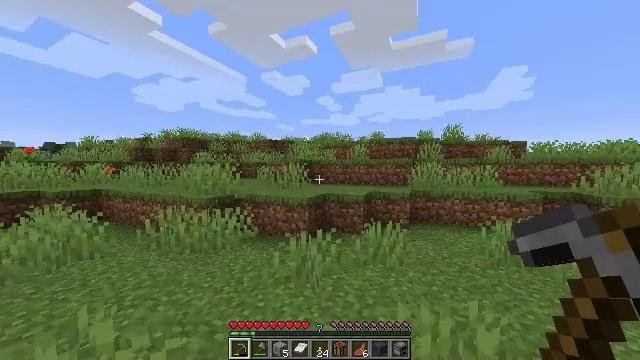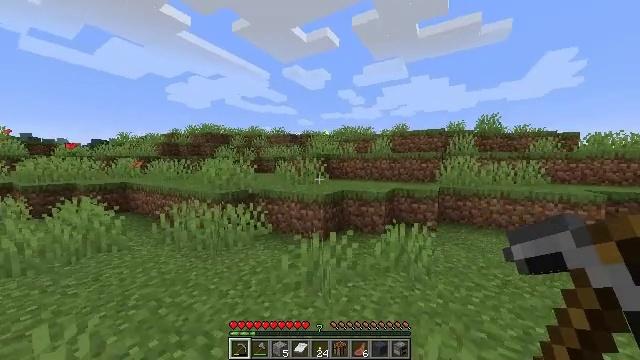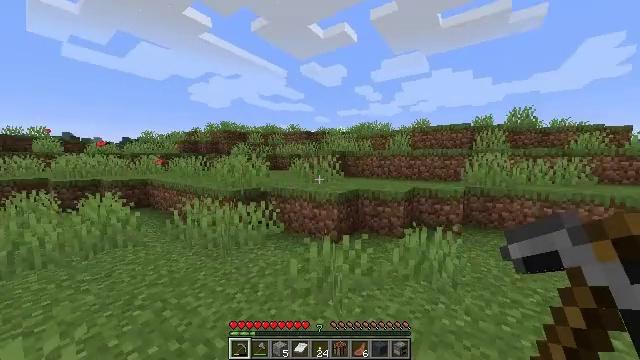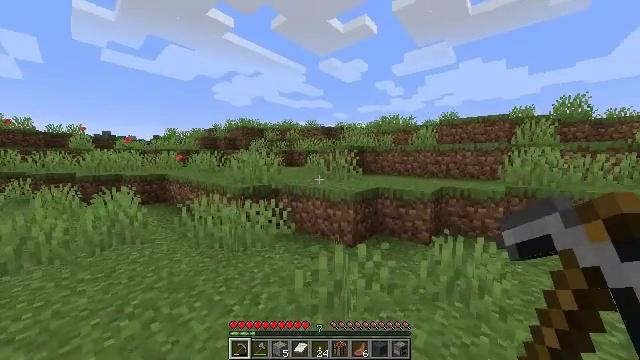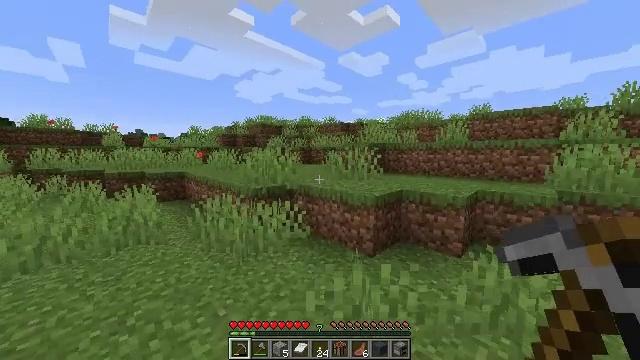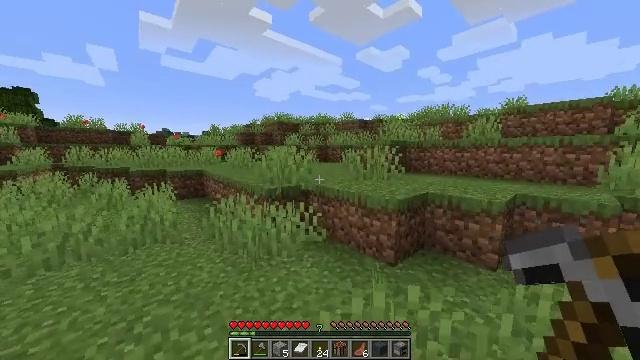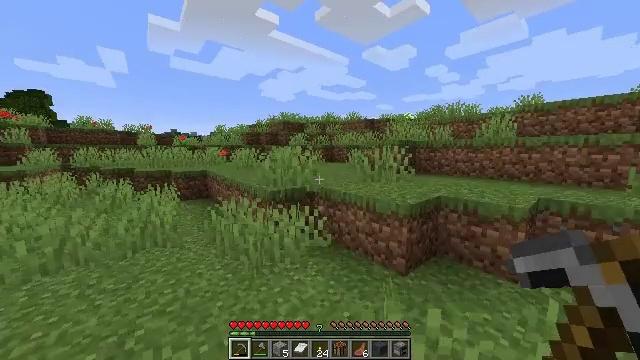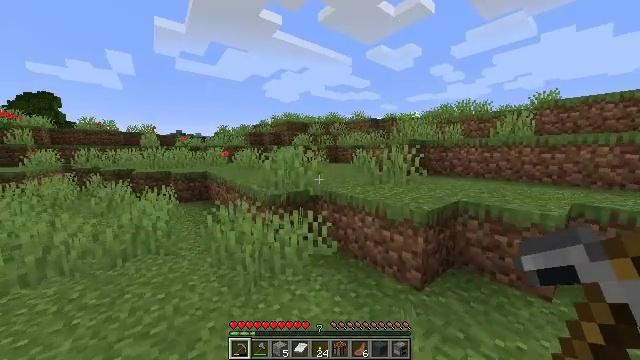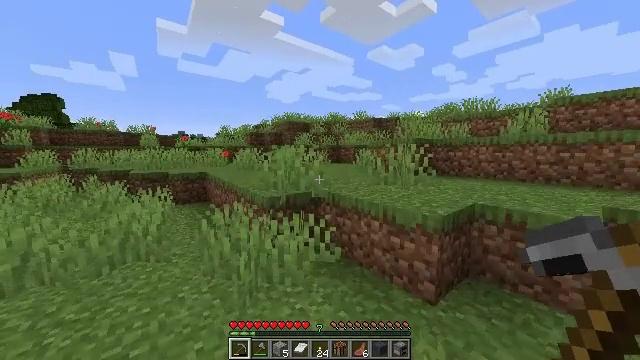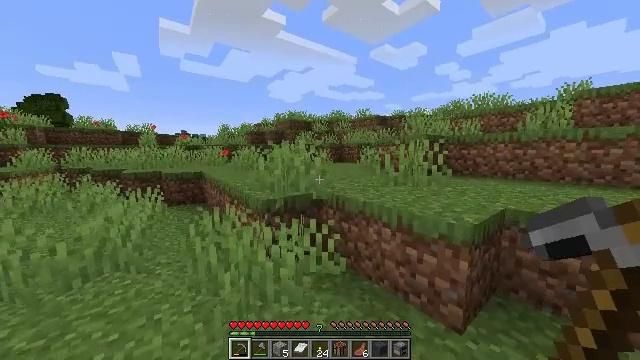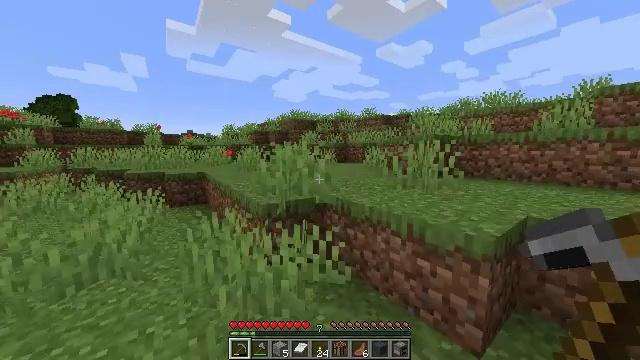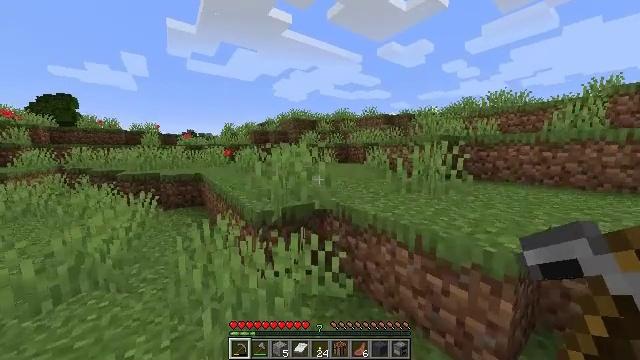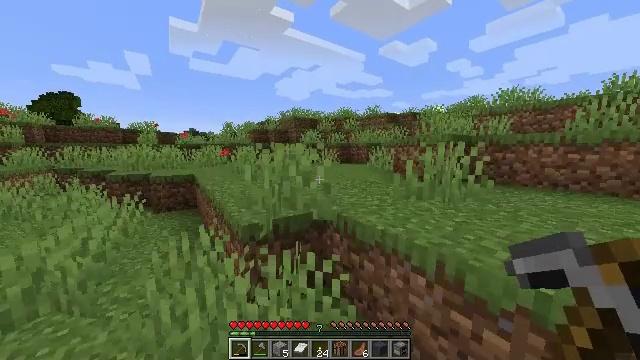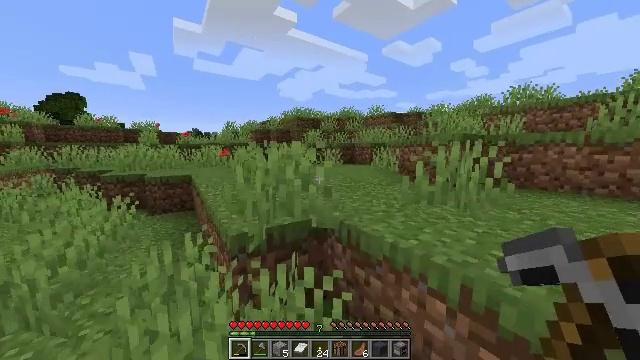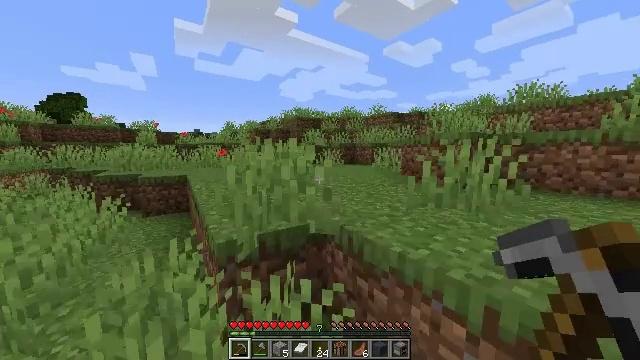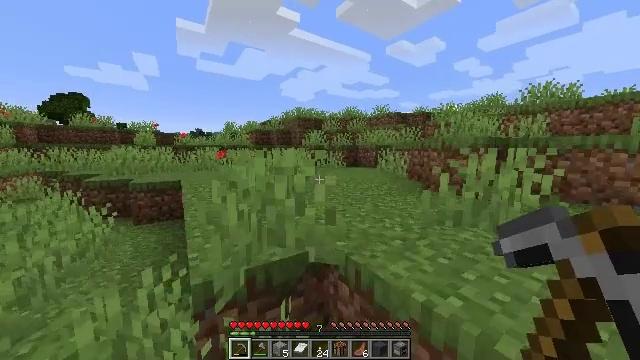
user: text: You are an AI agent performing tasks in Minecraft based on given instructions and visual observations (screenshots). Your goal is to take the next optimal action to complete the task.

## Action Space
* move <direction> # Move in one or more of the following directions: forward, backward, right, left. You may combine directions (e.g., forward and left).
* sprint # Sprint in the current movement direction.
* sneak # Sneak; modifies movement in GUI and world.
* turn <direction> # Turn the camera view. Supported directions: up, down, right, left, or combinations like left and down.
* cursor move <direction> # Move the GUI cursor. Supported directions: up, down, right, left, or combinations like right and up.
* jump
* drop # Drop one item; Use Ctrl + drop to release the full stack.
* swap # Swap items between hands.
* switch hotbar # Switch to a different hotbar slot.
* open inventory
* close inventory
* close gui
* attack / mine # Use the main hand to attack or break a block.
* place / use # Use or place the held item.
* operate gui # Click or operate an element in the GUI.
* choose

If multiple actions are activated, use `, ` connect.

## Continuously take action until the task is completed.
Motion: motion action
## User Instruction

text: Mine the pumpkin from the ground.
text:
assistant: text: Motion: move forward, sprint, turn left and down
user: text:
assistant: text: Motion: move forward, sprint, turn left
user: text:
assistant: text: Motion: move forward, sprint, turn left
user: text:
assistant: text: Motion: move forward, sprint, turn left
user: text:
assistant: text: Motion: move forward, sprint, turn left
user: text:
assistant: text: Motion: move forward, sprint, turn left
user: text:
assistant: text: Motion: move forward, sprint, turn left
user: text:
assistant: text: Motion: move forward, sprint
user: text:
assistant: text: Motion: move forward, sprint
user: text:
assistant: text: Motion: move forward, sprint, turn left
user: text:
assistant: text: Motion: move forward, sprint
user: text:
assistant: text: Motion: move forward, sprint
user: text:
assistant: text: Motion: move forward, sprint
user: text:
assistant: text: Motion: move forward, sprint
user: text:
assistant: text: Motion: move forward, sprint, jump
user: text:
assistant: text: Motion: move forward, sprint, jump
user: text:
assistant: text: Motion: move forward, sprint, jump
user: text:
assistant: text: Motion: move forward, sprint, jump
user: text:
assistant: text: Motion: move forward, sprint, turn left, jump
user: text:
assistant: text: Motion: move forward, sprint, turn left
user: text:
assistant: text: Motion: move forward, sprint, turn left
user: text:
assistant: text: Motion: move forward, sprint
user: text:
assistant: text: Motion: move forward, sprint
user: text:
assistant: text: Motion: move forward, sprint
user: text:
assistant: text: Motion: move forward, sprint
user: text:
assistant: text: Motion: move forward, sprint
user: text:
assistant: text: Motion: move forward, sprint
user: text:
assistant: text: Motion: move forward, sprint
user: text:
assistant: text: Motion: move forward, sprint
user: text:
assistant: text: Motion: move forward, sprint